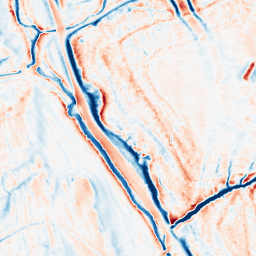
Category: classical
Decomposition family: gaussian_anisotropic
Decomposition parameters: sigma_x: 5
sigma_y: 2
Upsampling method: linear_exact
Upsampling parameters: scale: 2
Upsampling scale: 2